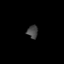
Tissue: skin
Cell type: Epithelial cells
Senescence score: 0.252
Nuclear area (px): 136
Mean DAPI intensity: 69.875